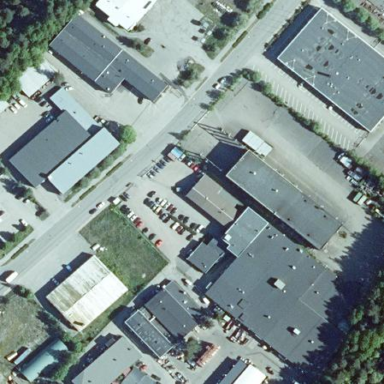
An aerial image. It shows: Industrial building.